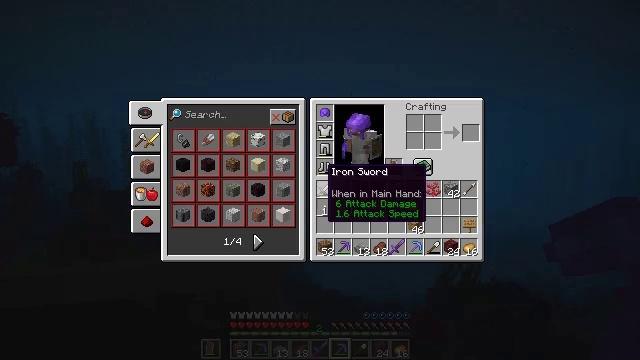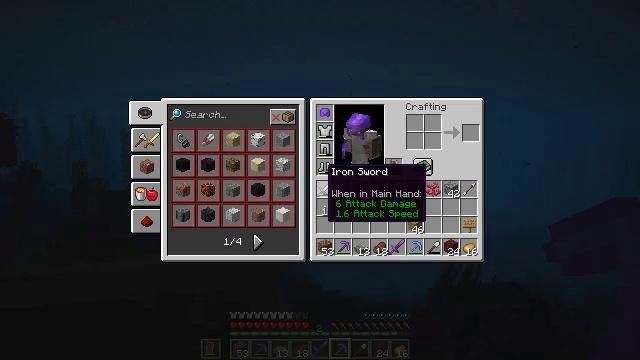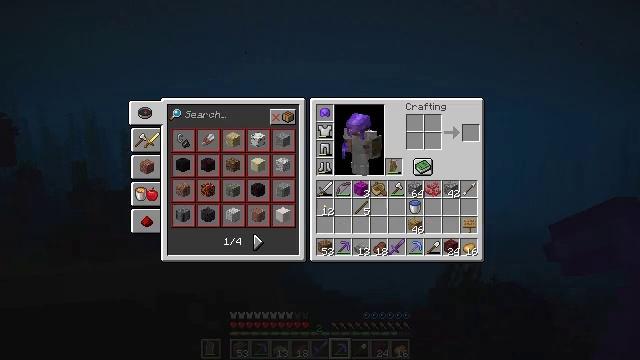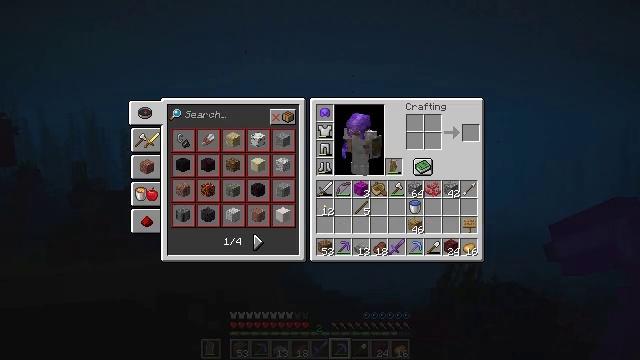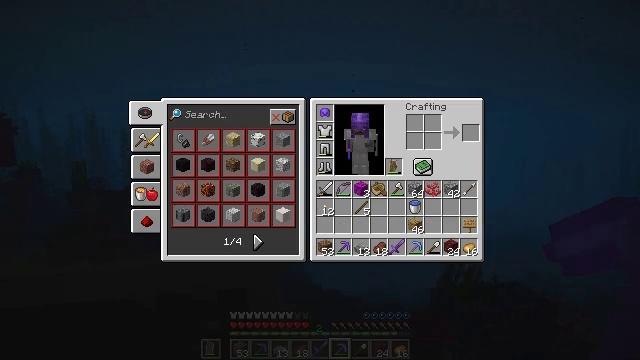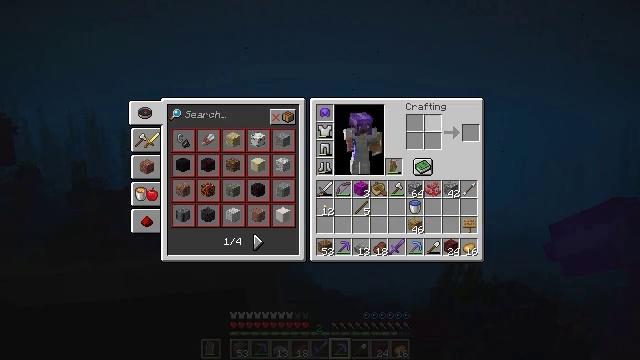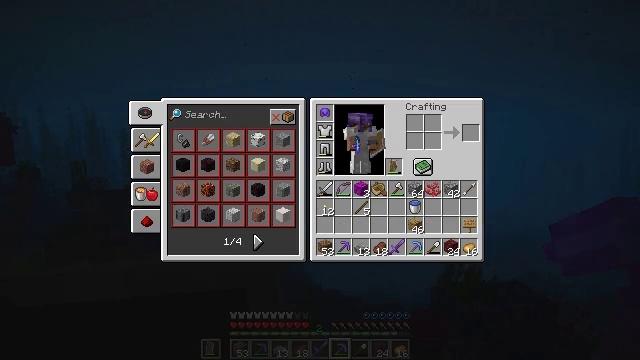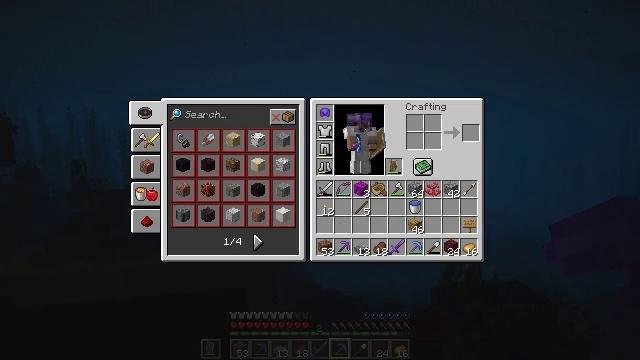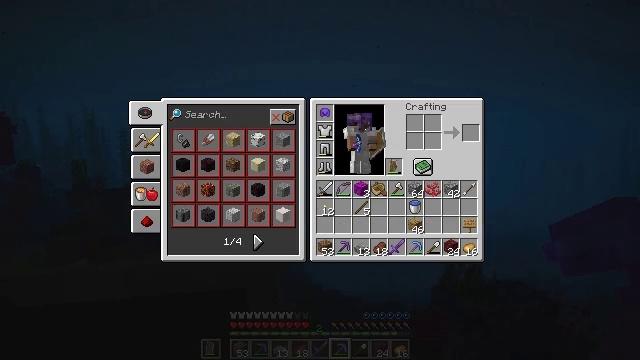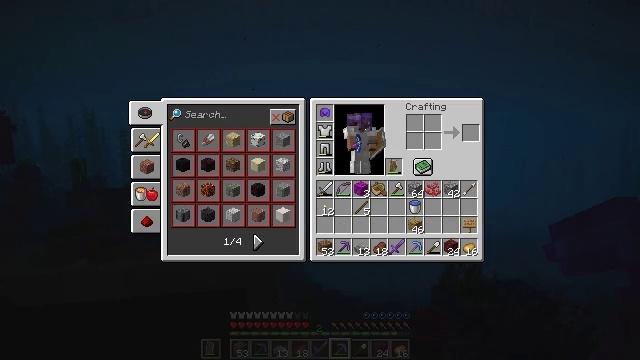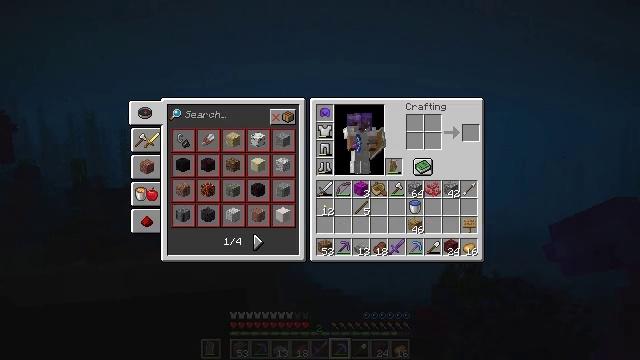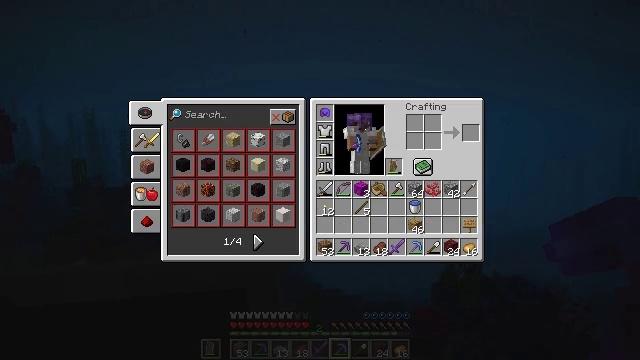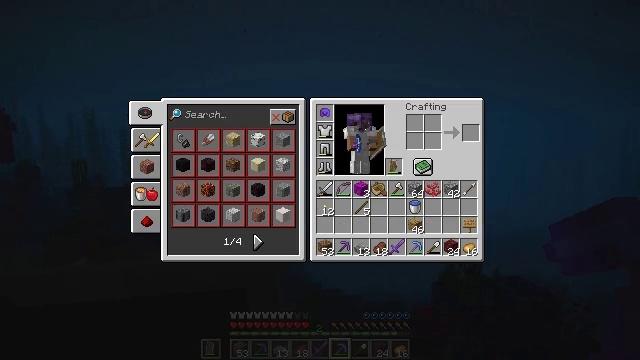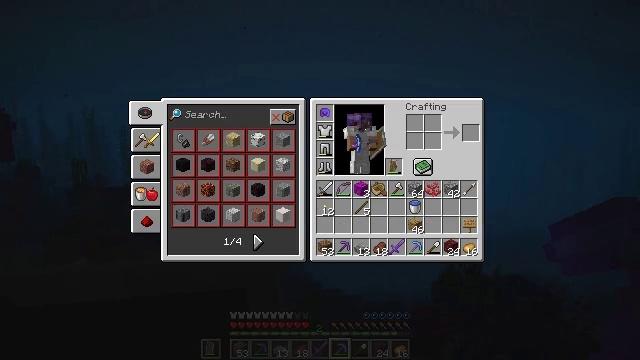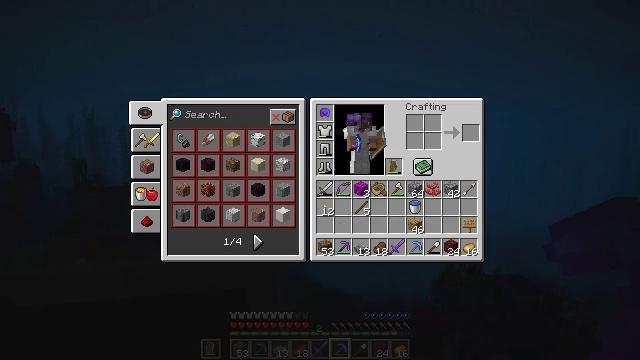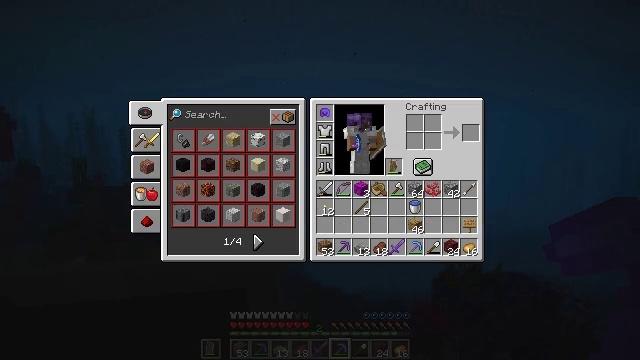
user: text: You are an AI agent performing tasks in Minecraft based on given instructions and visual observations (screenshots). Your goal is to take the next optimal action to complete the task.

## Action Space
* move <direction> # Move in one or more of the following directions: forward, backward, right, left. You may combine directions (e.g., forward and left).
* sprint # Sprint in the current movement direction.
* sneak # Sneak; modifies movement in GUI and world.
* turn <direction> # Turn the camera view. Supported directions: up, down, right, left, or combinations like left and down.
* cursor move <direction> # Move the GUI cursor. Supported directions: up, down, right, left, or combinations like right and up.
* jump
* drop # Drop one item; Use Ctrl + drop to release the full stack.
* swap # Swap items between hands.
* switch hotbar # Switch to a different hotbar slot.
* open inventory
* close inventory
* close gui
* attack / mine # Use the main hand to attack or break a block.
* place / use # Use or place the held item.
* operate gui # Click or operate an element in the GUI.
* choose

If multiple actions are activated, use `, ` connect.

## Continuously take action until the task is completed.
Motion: motion action
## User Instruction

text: Gather the fire coral fan in the ocean.
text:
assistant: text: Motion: no_op
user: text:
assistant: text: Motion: no_op
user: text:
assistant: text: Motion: turn right and up
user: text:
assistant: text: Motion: turn right and up
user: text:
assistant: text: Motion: turn right and up
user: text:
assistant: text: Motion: turn right and up
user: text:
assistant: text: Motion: no_op
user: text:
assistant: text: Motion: no_op
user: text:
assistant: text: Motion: no_op
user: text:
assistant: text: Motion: no_op
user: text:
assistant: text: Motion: no_op
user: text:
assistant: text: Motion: no_op
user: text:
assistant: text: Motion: no_op
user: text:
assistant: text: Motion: no_op
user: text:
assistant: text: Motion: no_op
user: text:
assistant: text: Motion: no_op
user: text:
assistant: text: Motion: no_op
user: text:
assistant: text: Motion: no_op
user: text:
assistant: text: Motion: no_op
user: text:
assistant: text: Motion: no_op
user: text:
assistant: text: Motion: no_op
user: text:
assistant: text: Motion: no_op
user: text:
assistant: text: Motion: no_op
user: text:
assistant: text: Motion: no_op
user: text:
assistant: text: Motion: no_op
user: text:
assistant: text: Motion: no_op
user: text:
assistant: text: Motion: close inventory
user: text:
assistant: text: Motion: close inventory
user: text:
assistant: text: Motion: turn left and down, close inventory
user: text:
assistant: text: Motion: turn left and down